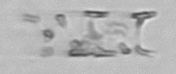
Label: Eucampia